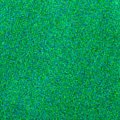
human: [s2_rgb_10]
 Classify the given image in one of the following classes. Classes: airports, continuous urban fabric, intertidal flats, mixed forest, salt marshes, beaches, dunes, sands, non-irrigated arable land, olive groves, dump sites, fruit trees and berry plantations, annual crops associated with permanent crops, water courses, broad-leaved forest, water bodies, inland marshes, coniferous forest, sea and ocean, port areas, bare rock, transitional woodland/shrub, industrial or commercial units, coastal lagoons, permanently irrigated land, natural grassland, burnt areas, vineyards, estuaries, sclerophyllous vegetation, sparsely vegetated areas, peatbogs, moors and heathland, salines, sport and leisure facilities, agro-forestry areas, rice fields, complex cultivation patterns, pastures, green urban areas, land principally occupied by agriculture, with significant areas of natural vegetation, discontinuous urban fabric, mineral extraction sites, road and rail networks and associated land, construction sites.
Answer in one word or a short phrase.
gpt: sea and ocean